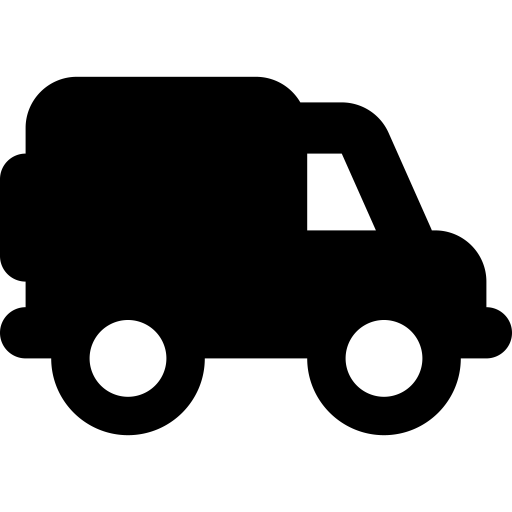
Tags: icon, FontAwesome, fa-icon, solid, truck, field